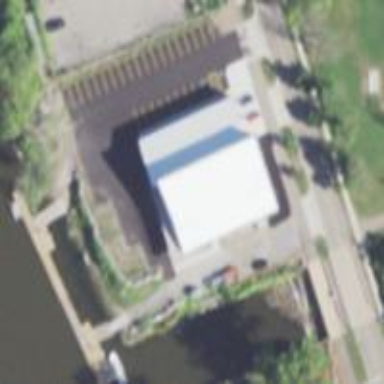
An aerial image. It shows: Sports centre specializing in rowing located on leisure land.